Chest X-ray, PA view. Patient: 38 years old, sex M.
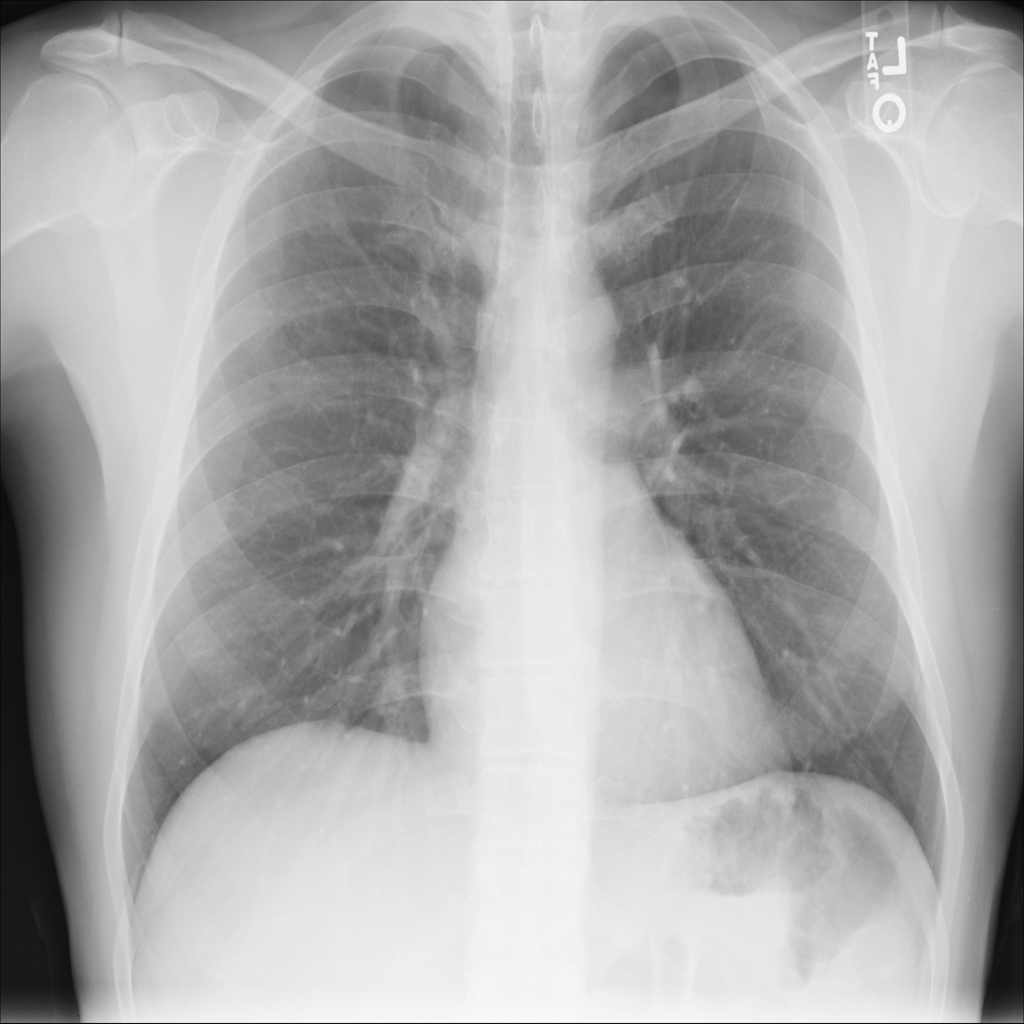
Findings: No Finding